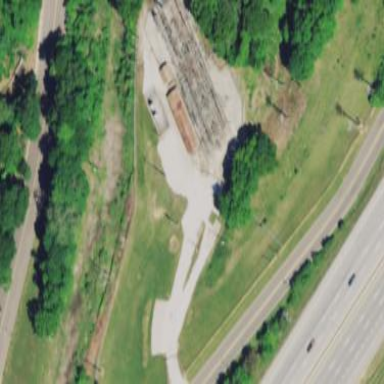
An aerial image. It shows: Distribution level power substation fenced with chain link.